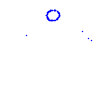
Particle: kaon